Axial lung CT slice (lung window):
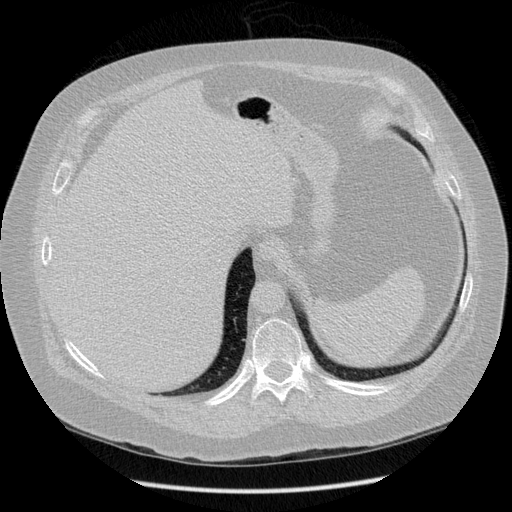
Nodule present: no